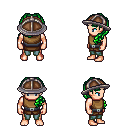
a pixel art fantasy rpg character, male body template, human, light skin, leather chest armor, teal pants, green princess hairstyle, chain helm, four views (front, back, left, right), 2x2 character sprite sheet, small pixel art, hard edges, no anti-aliasing